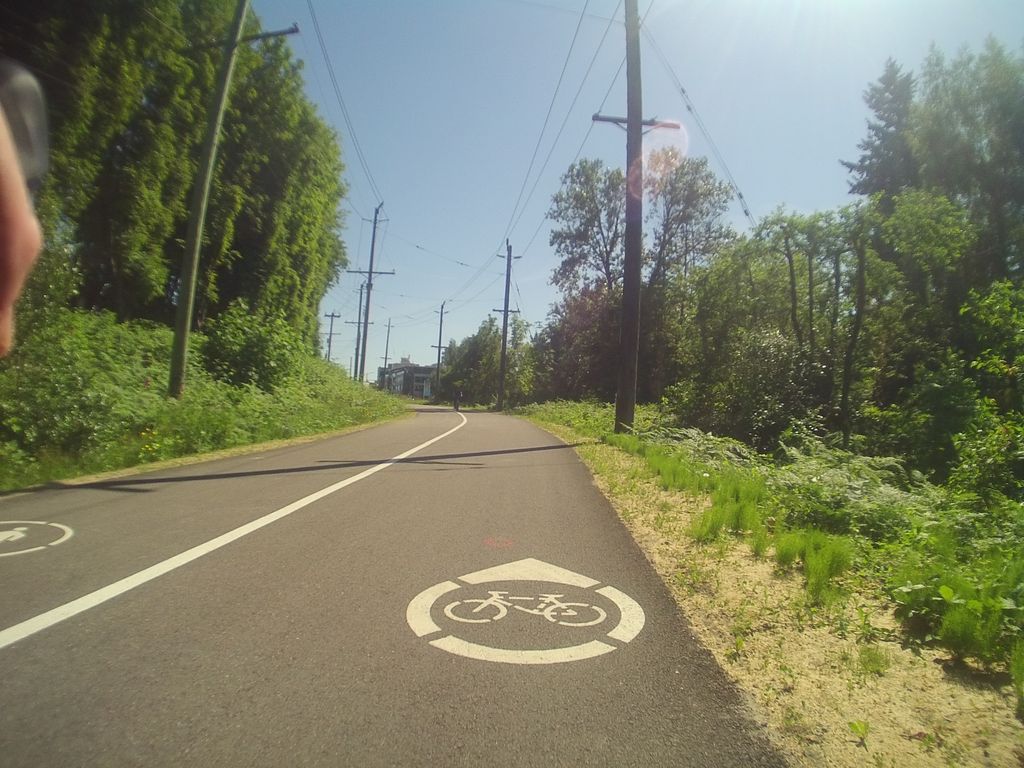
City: vancouver